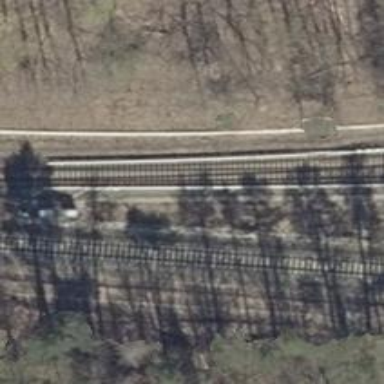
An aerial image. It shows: Railway signal.